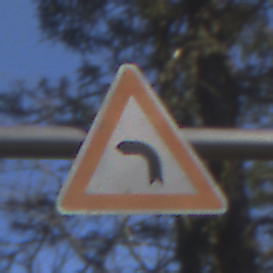
Verkehrszeichen: KurveLinks
Umgebung: Outdoor, Nature
Tageszeit: MorningAfternoon
Wetter: Clear
Licht: Natural
Jahreszeit: Winter
Kontrast: HighContrast